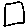
Label: square